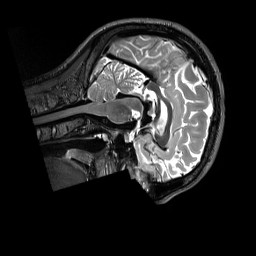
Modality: T2w
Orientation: sagittal
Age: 26
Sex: male
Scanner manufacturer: siemens
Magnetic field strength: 3 T
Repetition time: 3.2 s
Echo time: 0.728 s